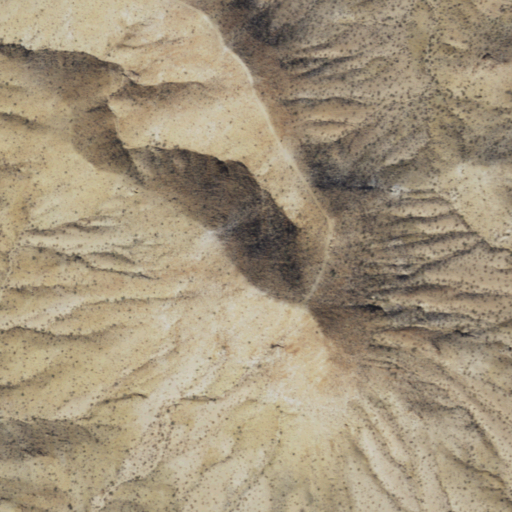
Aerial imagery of mountain in Arizona named Finger Butte containing only shrub